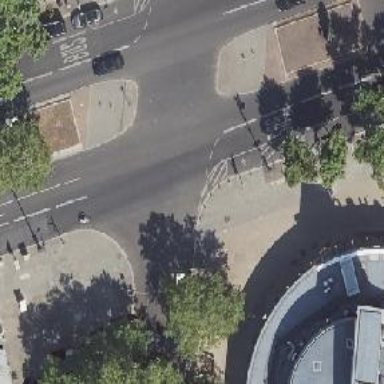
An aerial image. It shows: Unmarked crossing on the road.